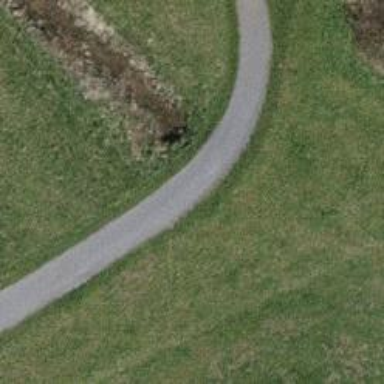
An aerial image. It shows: Designated golf cart path along service road.